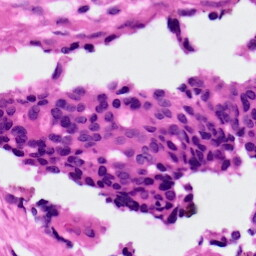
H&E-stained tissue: Ovarian